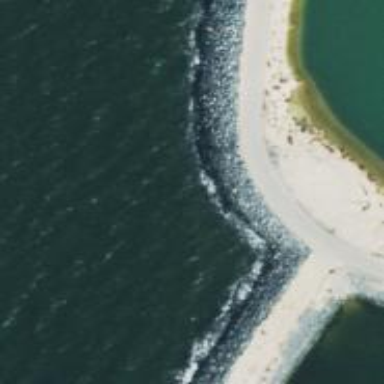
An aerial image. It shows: Breakwater structure.